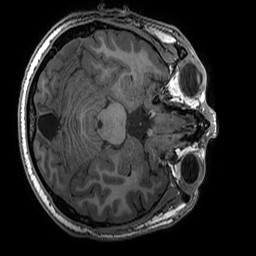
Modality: T1w
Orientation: axial
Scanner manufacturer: ge
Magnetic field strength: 3 T
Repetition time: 0.008156 s
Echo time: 0.00318 s